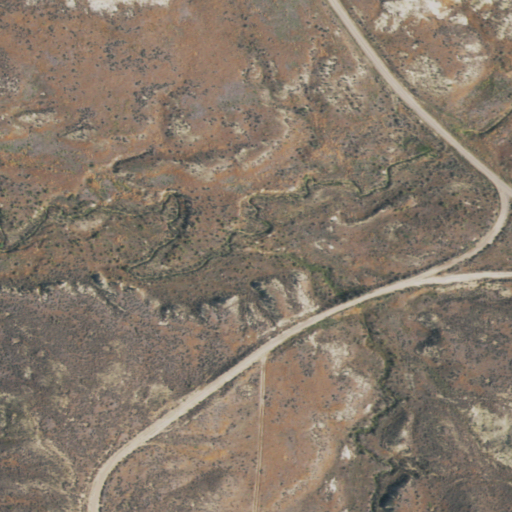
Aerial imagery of valley in Wyoming named Henry Draw containing shrub and grassland